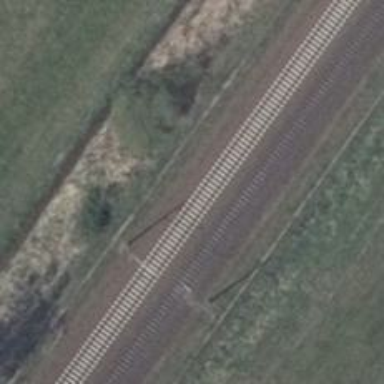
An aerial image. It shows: Railway with electrified contact lines.